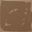
Piece: xx